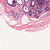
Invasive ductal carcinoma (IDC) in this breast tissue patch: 0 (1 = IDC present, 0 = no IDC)